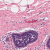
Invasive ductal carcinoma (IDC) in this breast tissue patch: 0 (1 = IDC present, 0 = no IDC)